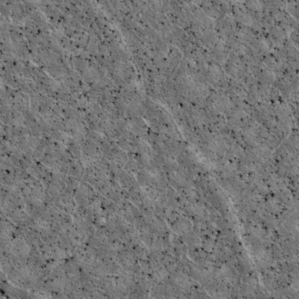
Label: non_frost